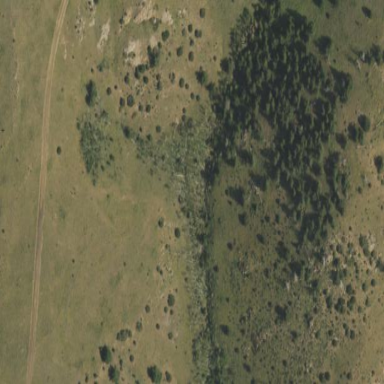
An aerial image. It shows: Scrub area with evergreen needle-leaved vegetation.